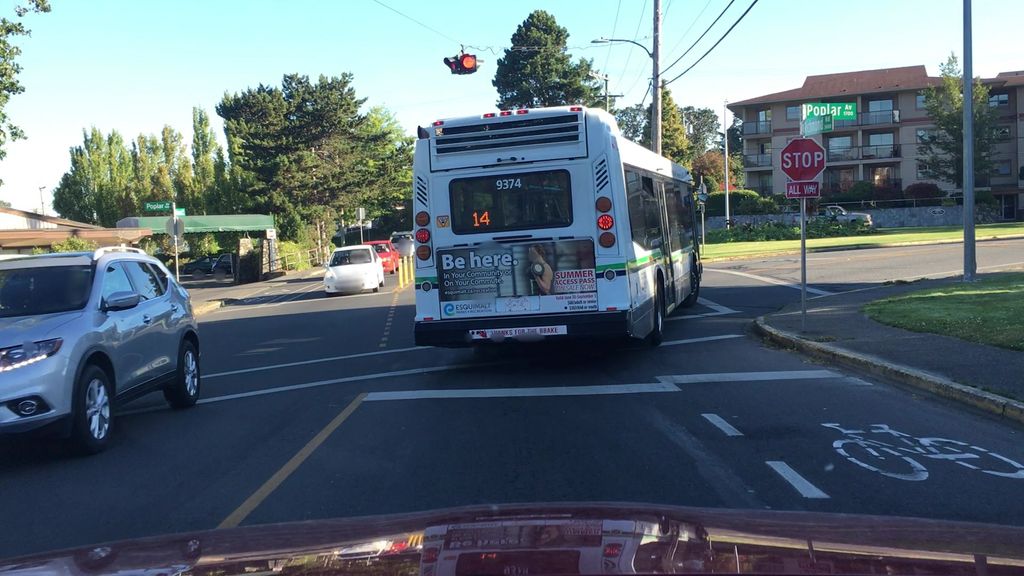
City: victoria